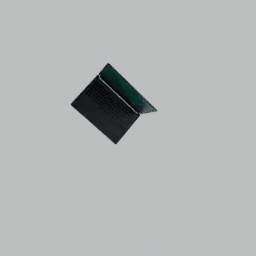
Label: electronics